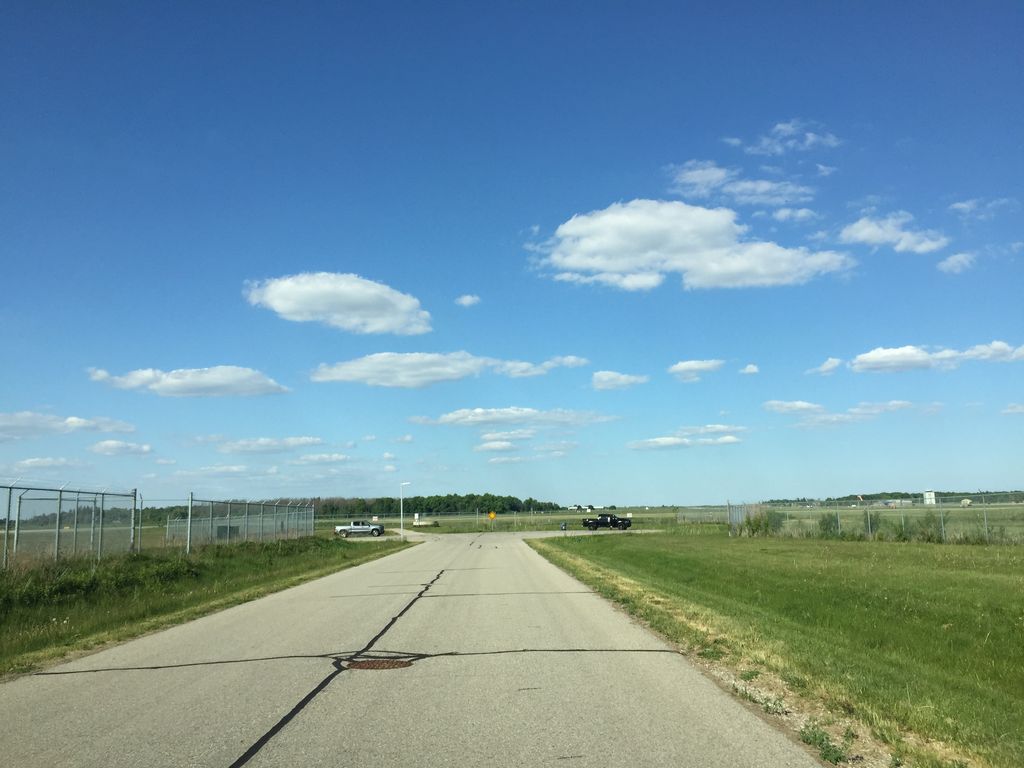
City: kitchener-waterloo